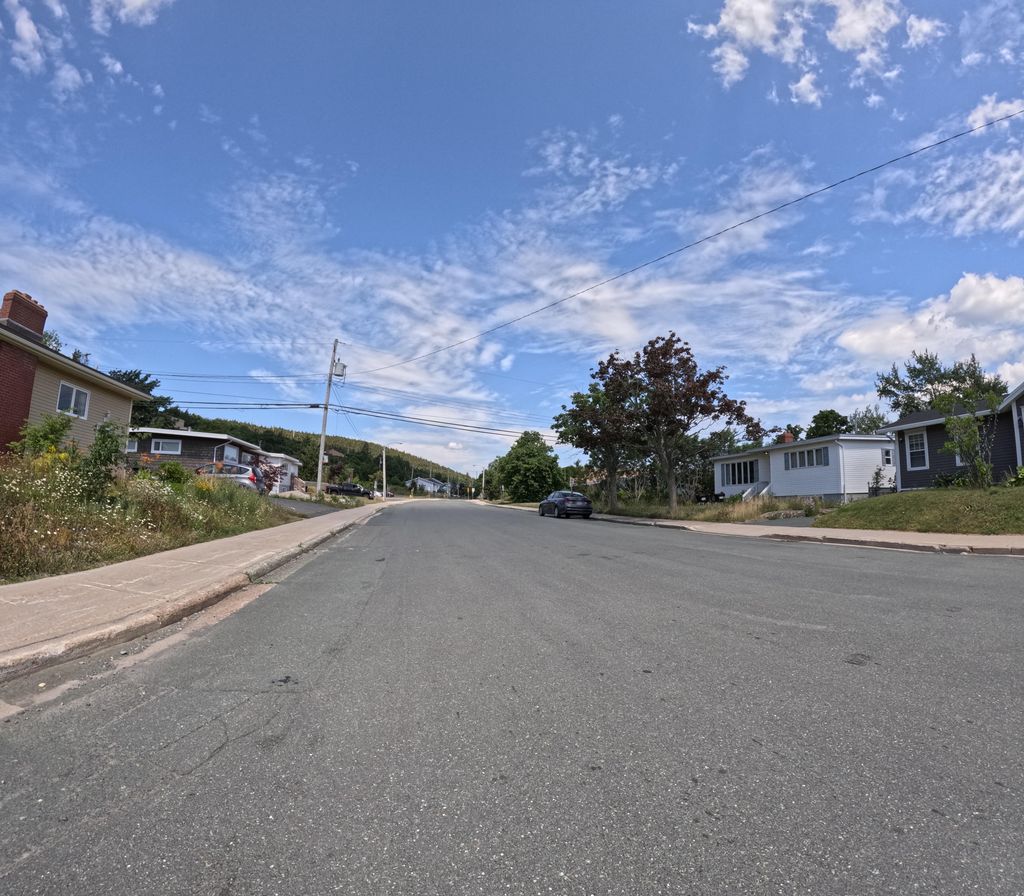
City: st_johns